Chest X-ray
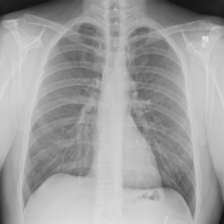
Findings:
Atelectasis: negative
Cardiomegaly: negative
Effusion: negative
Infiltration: negative
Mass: negative
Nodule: negative
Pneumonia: negative
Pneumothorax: negative
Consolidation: negative
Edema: negative
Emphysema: negative
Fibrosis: negative
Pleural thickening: negative
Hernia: negative